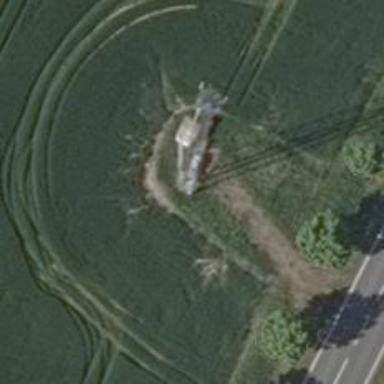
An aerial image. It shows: Communication tower.